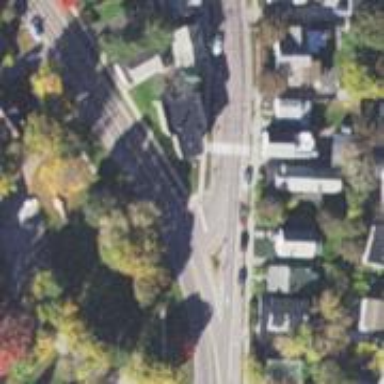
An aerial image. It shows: Secondary road with asphalt surface and sidewalk on the left.